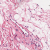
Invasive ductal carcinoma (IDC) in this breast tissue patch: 0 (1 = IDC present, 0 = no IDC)